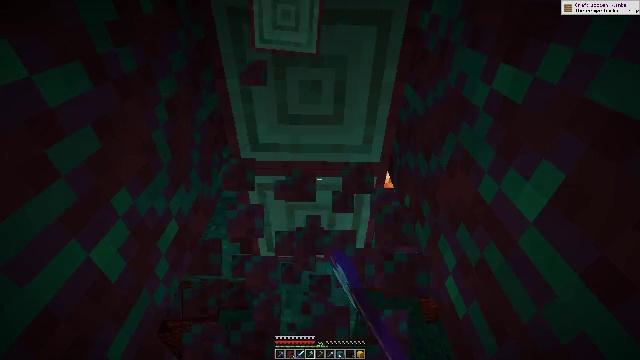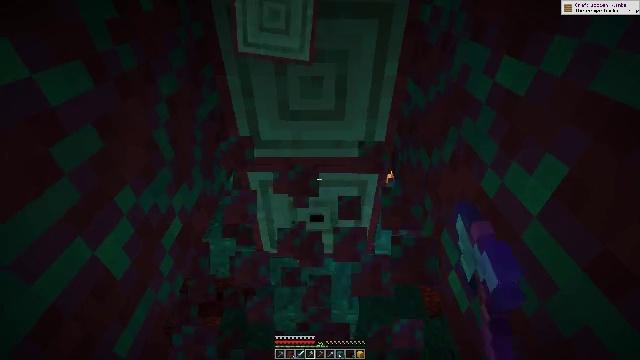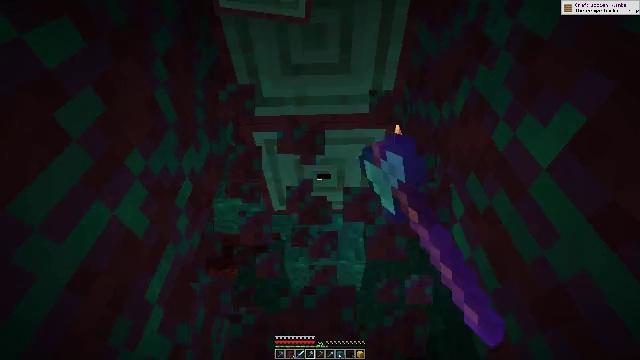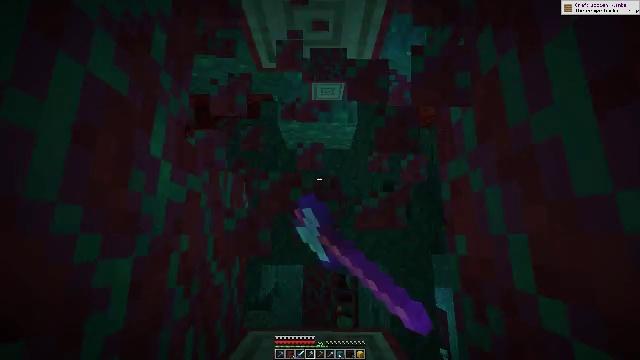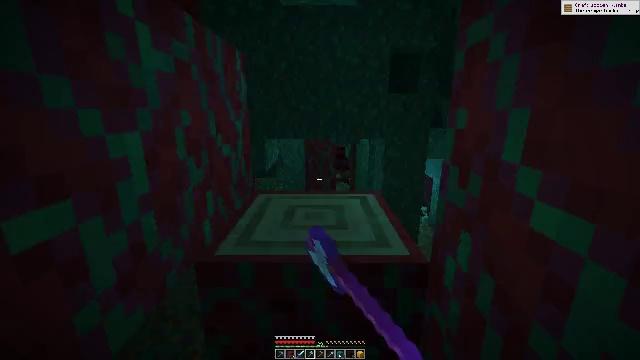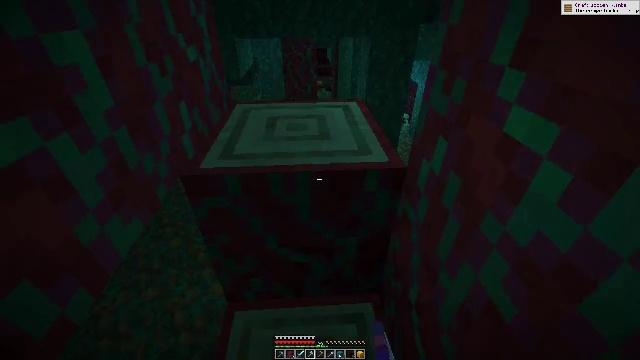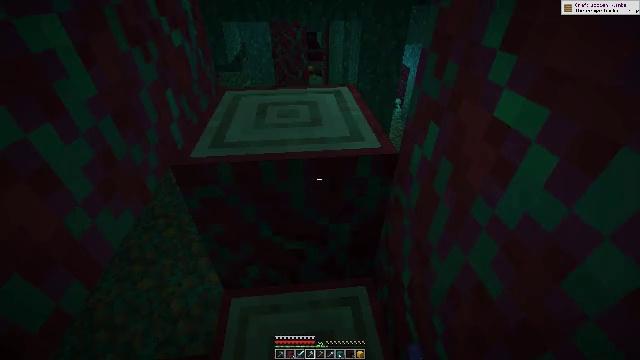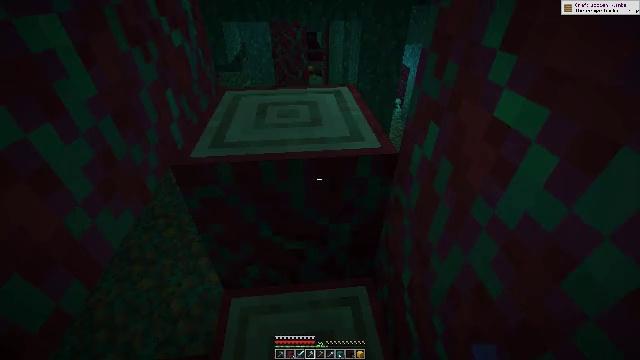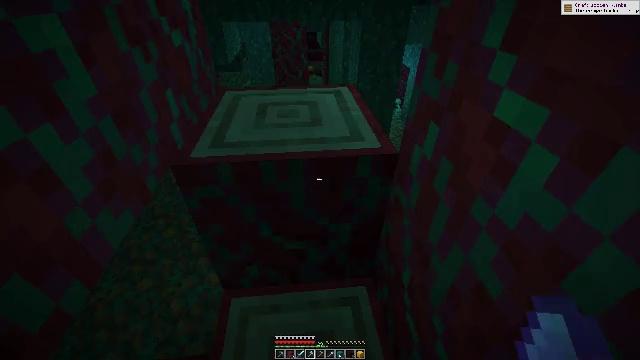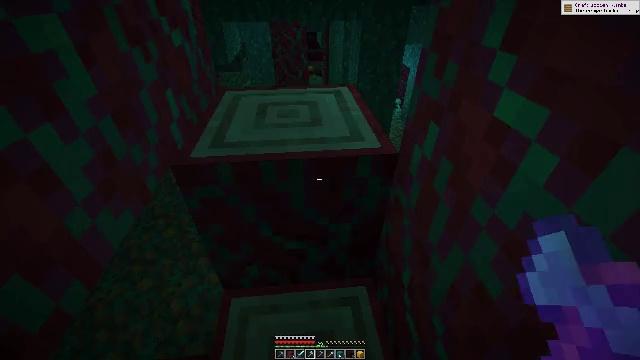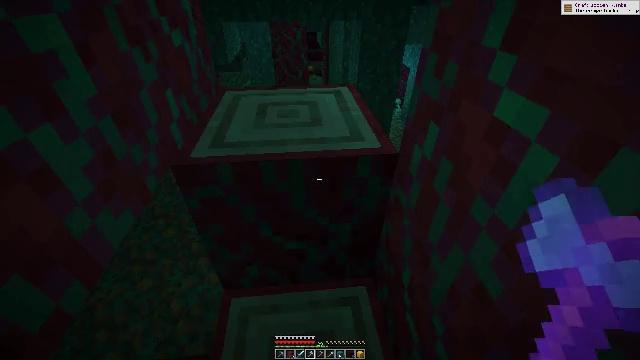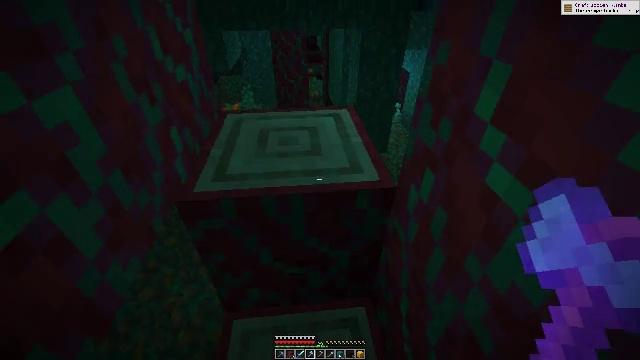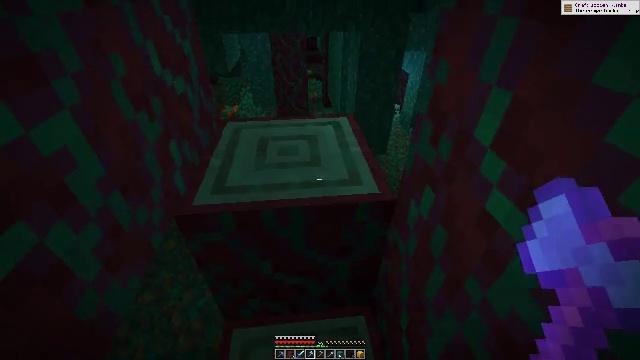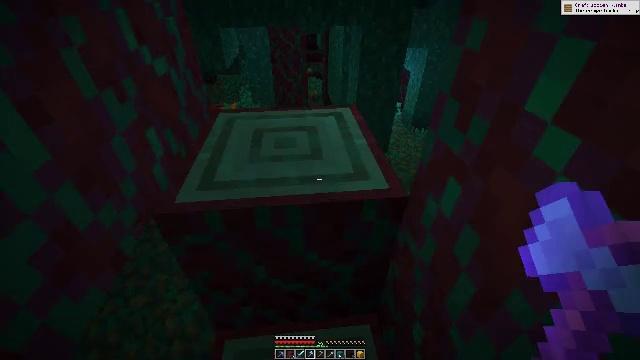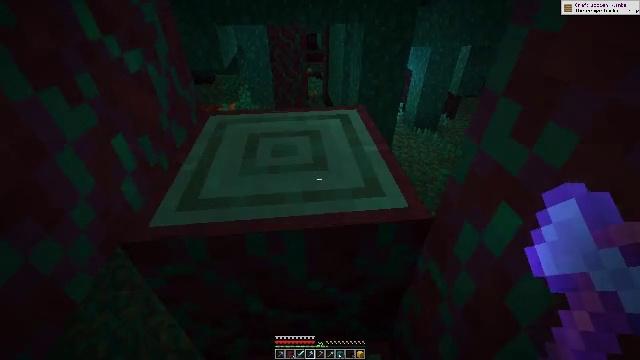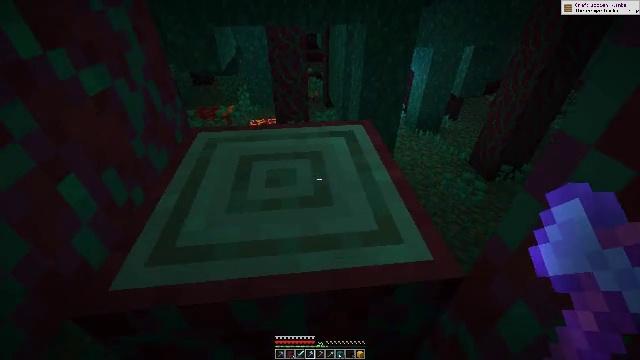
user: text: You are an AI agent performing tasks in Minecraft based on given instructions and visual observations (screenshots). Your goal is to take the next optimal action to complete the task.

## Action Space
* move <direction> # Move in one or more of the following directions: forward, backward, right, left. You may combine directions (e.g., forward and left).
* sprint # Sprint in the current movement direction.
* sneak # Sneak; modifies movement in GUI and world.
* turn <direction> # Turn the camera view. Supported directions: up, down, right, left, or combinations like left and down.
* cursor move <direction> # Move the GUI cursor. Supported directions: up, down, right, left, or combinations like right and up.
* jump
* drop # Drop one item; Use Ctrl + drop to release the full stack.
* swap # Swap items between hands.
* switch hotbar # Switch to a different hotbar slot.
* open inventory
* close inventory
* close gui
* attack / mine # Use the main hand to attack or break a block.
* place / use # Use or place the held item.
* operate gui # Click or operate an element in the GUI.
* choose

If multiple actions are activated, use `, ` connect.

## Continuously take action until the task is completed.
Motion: motion action
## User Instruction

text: Destroy the warped stem to gather materials.
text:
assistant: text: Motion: attack / mine
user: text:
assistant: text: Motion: turn left and down
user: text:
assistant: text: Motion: turn right and down
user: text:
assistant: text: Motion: turn down
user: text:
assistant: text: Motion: turn right and down
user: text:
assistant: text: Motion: turn right and down
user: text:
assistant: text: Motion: no_op
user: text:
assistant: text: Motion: no_op
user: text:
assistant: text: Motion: no_op
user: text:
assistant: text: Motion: no_op
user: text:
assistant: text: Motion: move forward, jump
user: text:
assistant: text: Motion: move forward, jump
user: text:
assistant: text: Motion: move forward, jump
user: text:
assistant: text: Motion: move forward
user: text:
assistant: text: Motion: move forward
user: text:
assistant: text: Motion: move forward
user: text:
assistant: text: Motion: move forward
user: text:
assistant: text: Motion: move forward
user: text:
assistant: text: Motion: move forward
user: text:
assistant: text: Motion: no_op
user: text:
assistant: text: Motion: no_op
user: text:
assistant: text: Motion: jump
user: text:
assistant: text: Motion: jump
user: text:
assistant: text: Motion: jump
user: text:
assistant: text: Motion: move forward, turn left and up, jump
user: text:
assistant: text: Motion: move forward, turn up, jump
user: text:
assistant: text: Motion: turn left and up
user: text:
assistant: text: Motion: turn up, attack / mine
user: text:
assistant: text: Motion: attack / mine
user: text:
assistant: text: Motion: attack / mine